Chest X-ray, PA view. Patient: 63 years old, sex M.
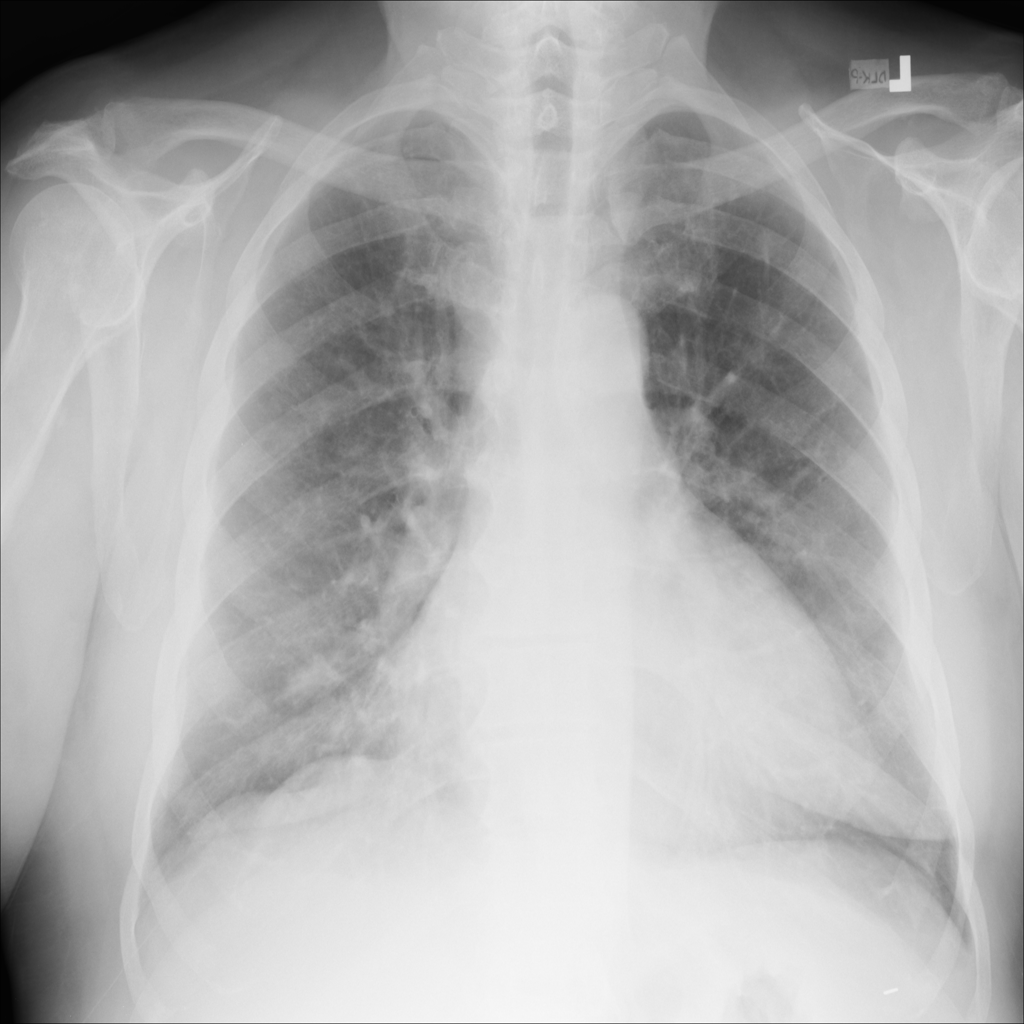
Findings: No Finding